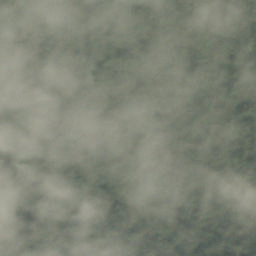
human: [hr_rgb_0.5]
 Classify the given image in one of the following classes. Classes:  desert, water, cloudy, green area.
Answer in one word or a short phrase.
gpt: cloudy